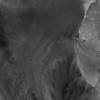
Atmospheric dust classification: not_dusty